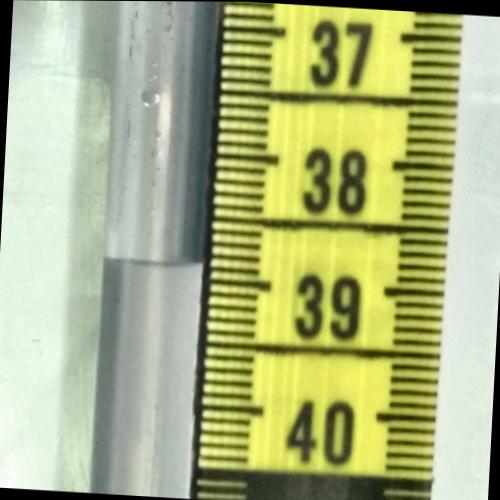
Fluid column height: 38.9 cm